Question: I want to set the 'kJTCalendarDaySelected' of my <URL>, and so on.
When I try to do this like so:
'''
-(BOOL)whatSectionsAreVisible {
NSArray *visibleRowIndexes = [self.agendaTable indexPathsForVisibleRows];
for (NSIndexPath *index in visibleRowIndexes) {
self.daySection = index.section;
// Update views
[[NSNotificationCenter defaultCenter] postNotificationName:@"kJTCalendarDaySelected" object:self.daySection];
// Store currentDateSelected
[self.calendar setCurrentDateSelected:self.daySection];
NSLog(@"The visible section has an index of: %ld", (long)index.section);
if (index.section == 0) {
NSLog(@"index.row is indeed 0");
return YES;
}
}
return NO;
}
'''
I get the following error:
'implicit conversion of non-Objective-c pointer type 'NSInteger' (aka 'long') to 'id' is disallowed with ARC'

How can I convert index.section's id to an NSInteger that can be used for this purpose?
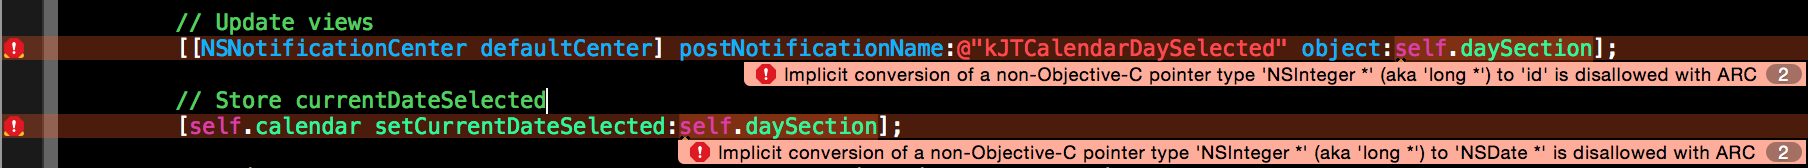
Answer: You can use below code which remove your errors
'''
[[NSNotificationCenter defaultCenter] postNotificationName:@"kJTCalendarDaySelected" object:[NSNumber numberWithInteger:self.daySection]];
NSString *strDate = [NSString stringWithFormat:@"%@", [NSNumber numberWithInteger:section]];
NSDateFormatter *formatter = [[NSDateFormatter alloc]init];
[formatter setDateFormat:@"MM"];
[formatter setDateStyle:NSDateFormatterMediumStyle];
NSDate *selecteDate = [[formatter standaloneMonthSymbols] objectAtIndex:[formatter dateFromString:strDate]];
NSLog(@"%@",selectedDate);
'''
Here selectedDate will be in the form of month name if your indexpath.section is "0" then it will give you 'January' so you can set month name in the calendar.